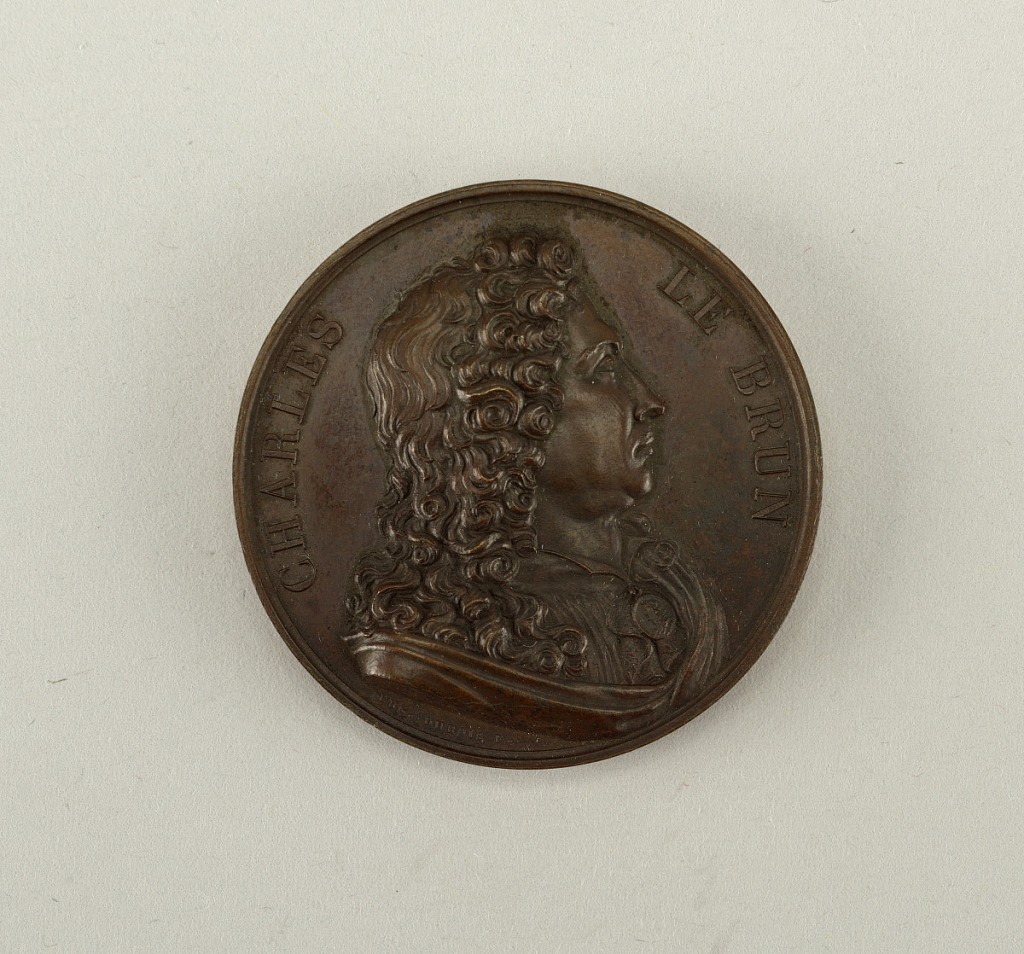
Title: Galerie métallique des grands hommes français (Great Men of France)
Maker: Jean Joseph Duboix, French, 1798 - 1841
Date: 1818
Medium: Cast bronze
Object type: Medal
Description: Bust of Charles le Brun (1619-1690).